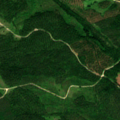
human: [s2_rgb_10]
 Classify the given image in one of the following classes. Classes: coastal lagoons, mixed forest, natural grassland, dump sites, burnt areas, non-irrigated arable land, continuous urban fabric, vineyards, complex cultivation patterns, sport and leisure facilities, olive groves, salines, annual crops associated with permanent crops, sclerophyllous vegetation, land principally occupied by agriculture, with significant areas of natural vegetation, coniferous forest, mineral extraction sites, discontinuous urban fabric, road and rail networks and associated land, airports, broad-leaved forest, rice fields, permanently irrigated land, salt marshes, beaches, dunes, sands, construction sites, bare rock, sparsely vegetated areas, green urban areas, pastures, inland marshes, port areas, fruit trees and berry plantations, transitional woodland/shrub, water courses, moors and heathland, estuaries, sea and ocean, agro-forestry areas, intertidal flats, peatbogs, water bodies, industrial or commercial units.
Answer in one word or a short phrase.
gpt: coniferous forest, mixed forest